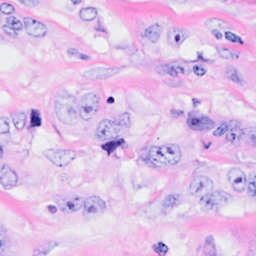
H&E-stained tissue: Breast